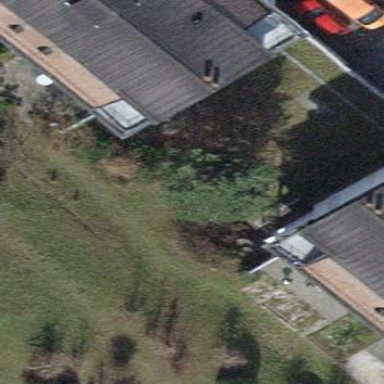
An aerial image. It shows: Garage.